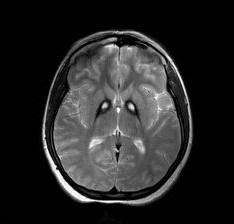
Label: notumor